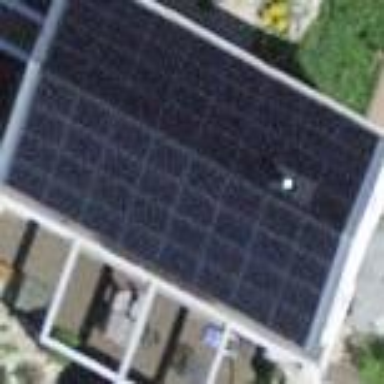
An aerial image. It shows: Solar power generator utilizing photovoltaic technology with solar photovoltaic panels.